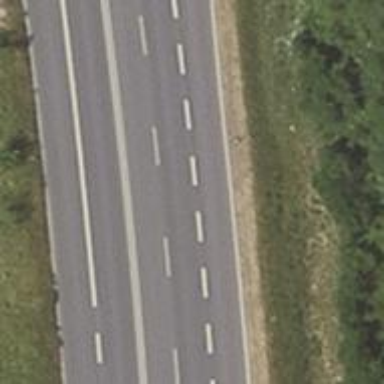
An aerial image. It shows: Asphalt trunk highway designated as motorroad.